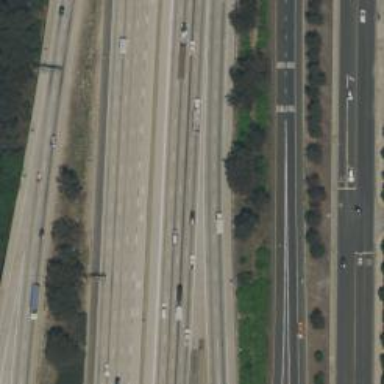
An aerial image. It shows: Motorway link.